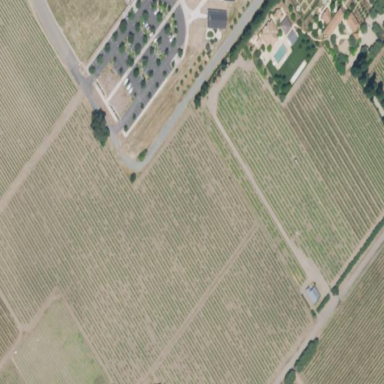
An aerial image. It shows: Vineyard growing grapes.